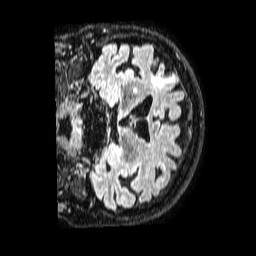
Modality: FLAIR
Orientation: coronal
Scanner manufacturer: philips
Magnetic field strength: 1.5 T
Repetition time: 4.8 s
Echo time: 0.3 s